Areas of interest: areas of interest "Anting North Station West Parking Lot"
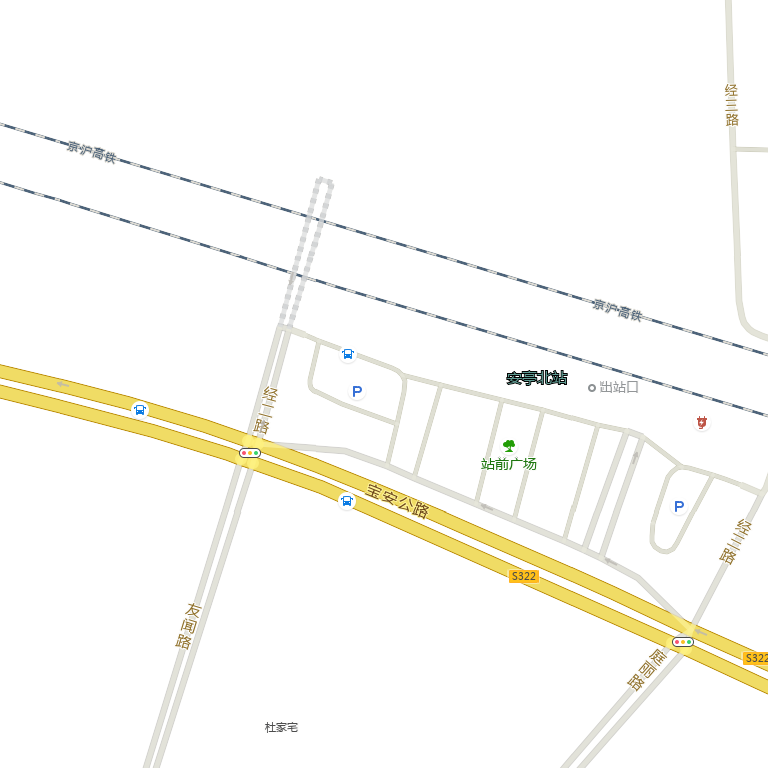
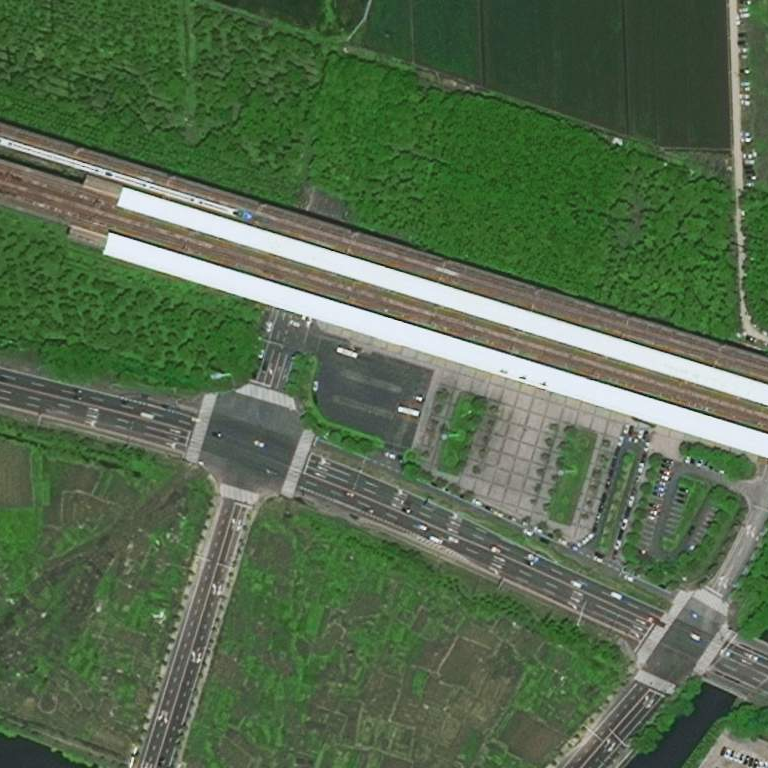